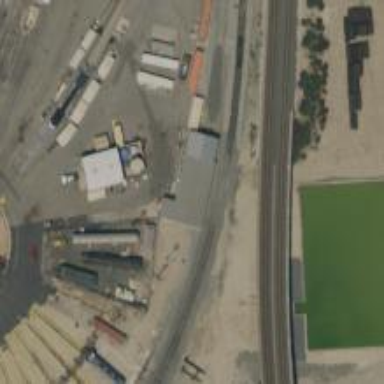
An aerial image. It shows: Railway yard.